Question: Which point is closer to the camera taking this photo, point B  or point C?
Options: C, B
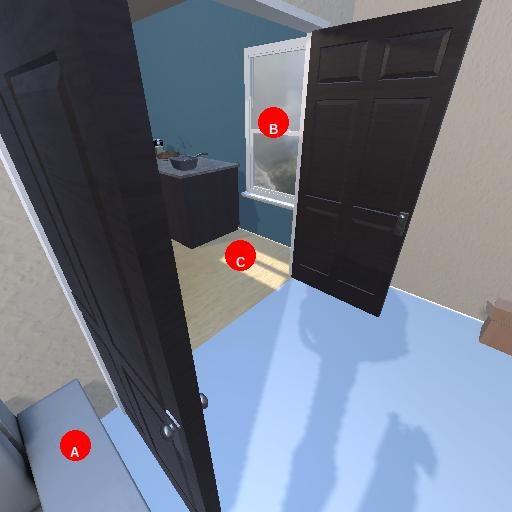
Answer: C